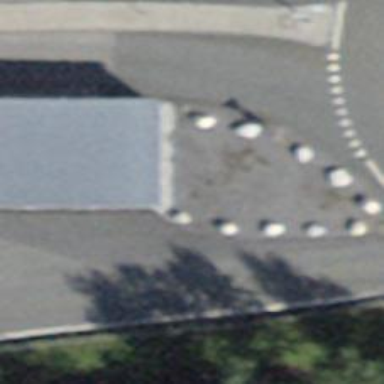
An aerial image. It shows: Bollard.